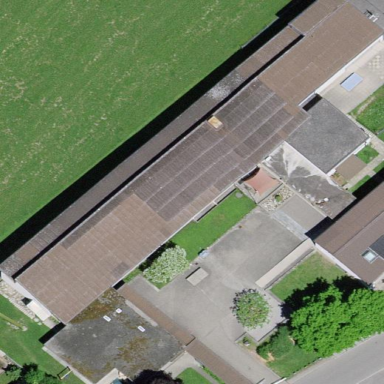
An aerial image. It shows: School building.